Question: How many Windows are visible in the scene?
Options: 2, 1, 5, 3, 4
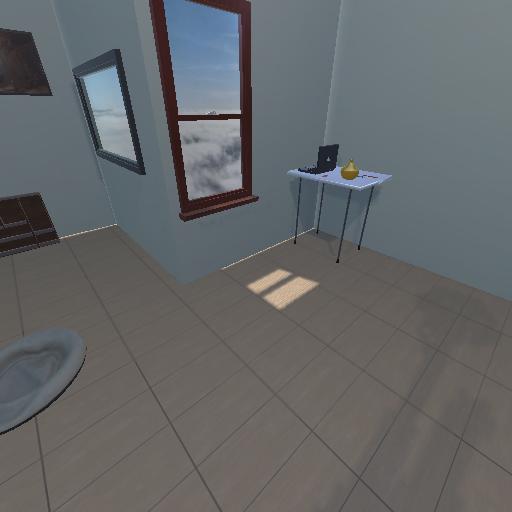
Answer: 2